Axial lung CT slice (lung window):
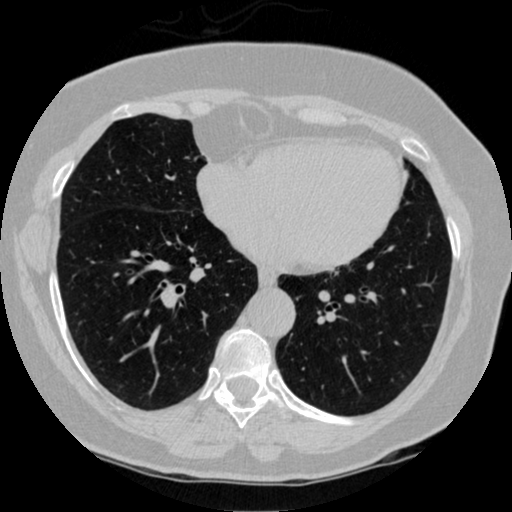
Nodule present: no